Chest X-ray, AP view. Patient: 28 years old, sex M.
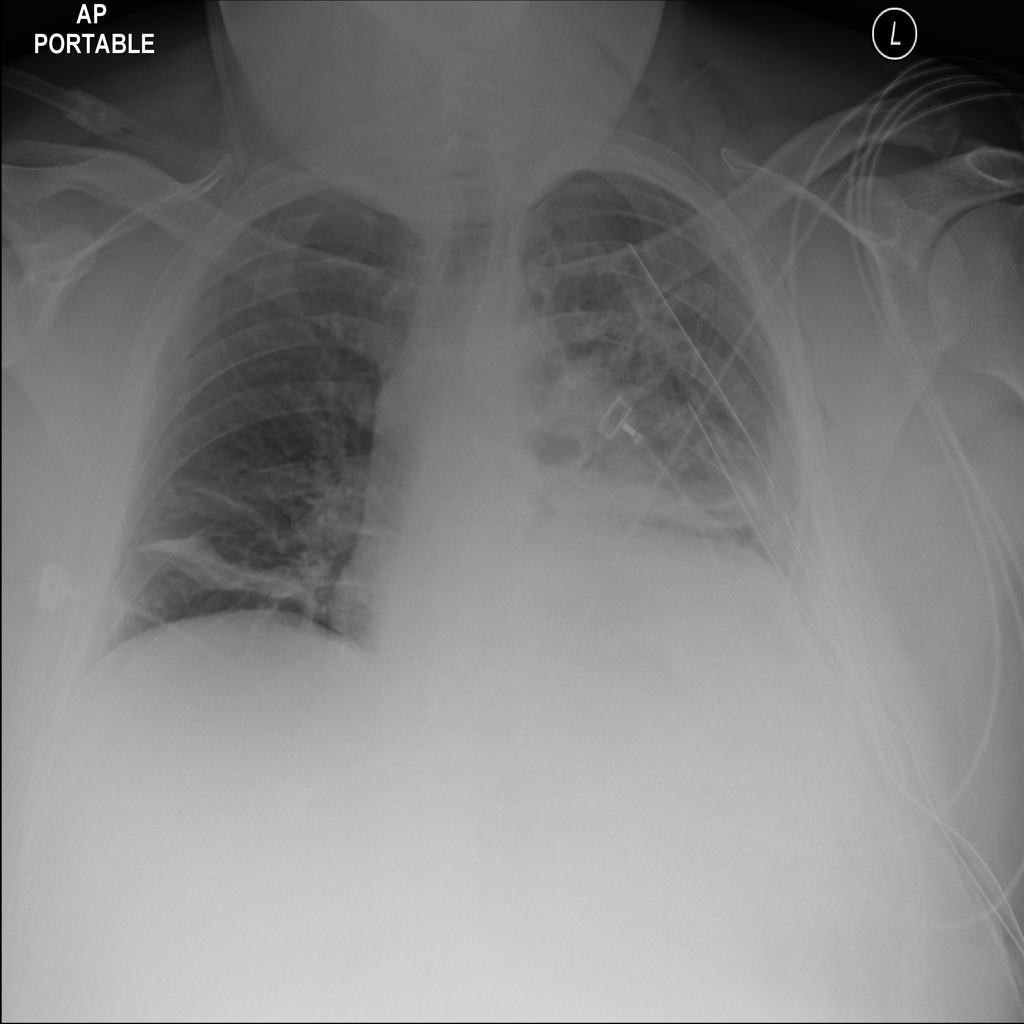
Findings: Atelectasis, Emphysema, Mass